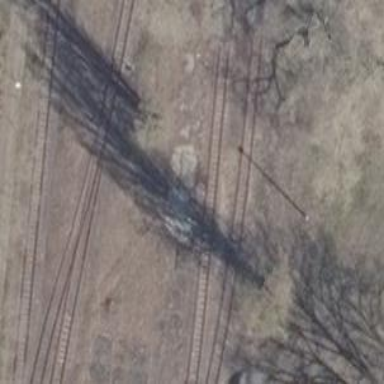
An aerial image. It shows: Rail spur service.